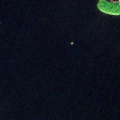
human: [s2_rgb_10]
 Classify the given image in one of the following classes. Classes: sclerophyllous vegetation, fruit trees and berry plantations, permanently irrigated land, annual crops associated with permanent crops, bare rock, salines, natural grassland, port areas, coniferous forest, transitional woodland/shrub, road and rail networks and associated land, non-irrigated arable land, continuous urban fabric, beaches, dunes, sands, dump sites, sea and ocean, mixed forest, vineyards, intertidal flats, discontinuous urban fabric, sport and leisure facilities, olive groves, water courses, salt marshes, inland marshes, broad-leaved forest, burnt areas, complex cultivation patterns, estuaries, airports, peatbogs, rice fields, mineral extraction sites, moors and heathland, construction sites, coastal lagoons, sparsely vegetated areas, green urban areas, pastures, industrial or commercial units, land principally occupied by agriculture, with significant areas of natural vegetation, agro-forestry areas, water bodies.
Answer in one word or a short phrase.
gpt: water bodies